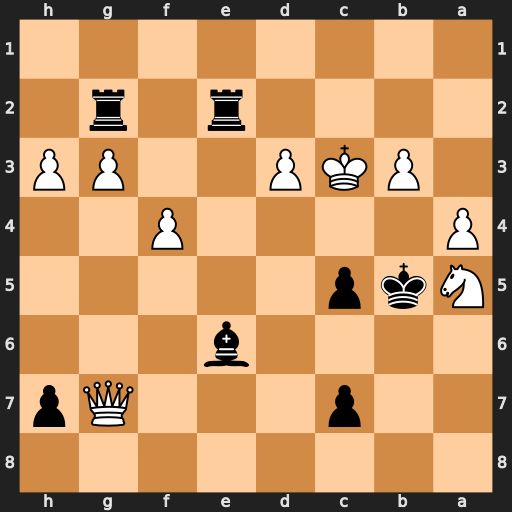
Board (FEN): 8/2p3Qp/4b3/Nkp5/P4P2/1PKP2PP/4r1r1/8
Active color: b
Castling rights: -
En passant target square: -
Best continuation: Ka6 b4 Rc2#